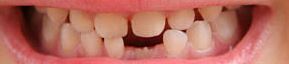
Condition: hypodontia